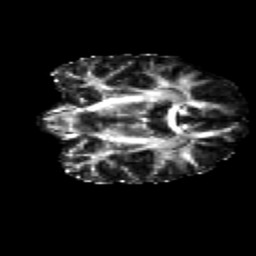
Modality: FA
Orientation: coronal
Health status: healthy
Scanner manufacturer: siemens
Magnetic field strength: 3 T
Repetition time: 12 s
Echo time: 0.092 s